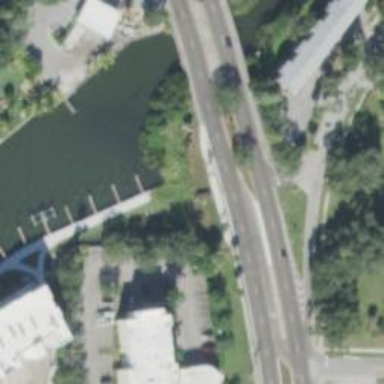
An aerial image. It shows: Footway bridge.